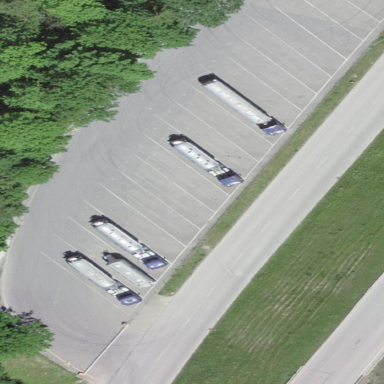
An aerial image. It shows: Parking area with surface.